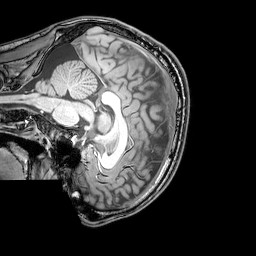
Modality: T1w
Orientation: sagittal
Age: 22
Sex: male
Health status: healthy
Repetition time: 0.081 s
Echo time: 0.037 s